Question: I have this code that generates a 'HashSet' and calls 'removeAll()' on it. I made a class 'A' which is just a wrapper of an int, which records the number of times 'equals' is called - the program outputs that number.
'''
import java.util.*;
class A {
int x;
static int equalsCalls;
A(int x) {
this.x = x;
}
@Override
public int hashCode() {
return x;
}
@Override
public boolean equals(Object o) {
equalsCalls++;
if (!(o instanceof A)) return false;
return x == ((A)o).x;
}
public static void main(String[] args) {
int setSize = Integer.parseInt(args[0]);
int listSize = Integer.parseInt(args[1]);
Set<A> s = new HashSet<A>();
for (int i = 0; i < setSize; i ++)
s.add(new A(i));
List<A> l = new LinkedList<A>();
for (int i = 0; i < listSize; i++)
l.add(new A(i));
s.removeAll(l);
System.out.println(A.equalsCalls);
}
}
'''
It turns out that the 'removeAll' operation is not linear as I would have expected:
'''
$ java A 10 10
55
$ java A 100 100
5050
$ java A <PHONE>
500500
'''
In fact, it seems to be quadratic. Why?
Replacing the line 's.removeAll(l);' with 'for (A b : l) s.remove(b);' fixes it to act the way I'd expect:
'''
$ java A 10 10
10
$ java A 100 100
100
$ java A <PHONE>
1000
'''
Why?
Here's a graph showing the quadratic curve:

The x and y axes are the two arguments to the Java program. The z axis is the number of 'A.equals' calls.
---
The graph was generated by this <URL> program:
'''
import graph3;
import grid3;
import palette;
currentprojection=orthographic(0.8,1,1);
size(400,300,IgnoreAspect);
defaultrender.merge=true;
real[][] a = new real[][]{
new real[]{0,0,0,0,0,0,0,0,0,0,0,0,0,0,0,0,0,0,0,0,0},
new real[]{0,1,1,1,1,1,1,1,1,1,1,1,1,1,1,1,1,1,1,1,1},
new real[]{0,1,3,3,3,3,3,3,3,3,3,3,3,3,3,3,3,3,3,3,3},
new real[]{0,1,2,6,6,6,6,6,6,6,6,6,6,6,6,6,6,6,6,6,6},
new real[]{0,1,2,3,10,10,10,10,10,10,10,10,10,10,10,10,10,10,10,10,10},
new real[]{0,1,2,3,4,15,15,15,15,15,15,15,15,15,15,15,15,15,15,15,15},
new real[]{0,1,2,3,4,5,21,21,21,21,21,21,21,21,21,21,21,21,21,21,21},
new real[]{0,1,2,3,4,5,6,28,28,28,28,28,28,28,28,28,28,28,28,28,28},
new real[]{0,1,2,3,4,5,6,7,36,36,36,36,36,36,36,36,36,36,36,36,36},
new real[]{0,1,2,3,4,5,6,7,8,45,45,45,45,45,45,45,45,45,45,45,45},
new real[]{0,1,2,3,4,5,6,7,8,9,55,55,55,55,55,55,55,55,55,55,55},
new real[]{0,1,2,3,4,5,6,7,8,9,10,66,66,66,66,66,66,66,66,66,66},
new real[]{0,1,2,3,4,5,6,7,8,9,10,11,78,78,78,78,78,78,78,78,78},
new real[]{0,1,2,3,4,5,6,7,8,9,10,11,12,91,91,91,91,91,91,91,91},
new real[]{0,1,2,3,4,5,6,7,8,9,10,11,12,13,105,105,105,105,105,105,105},
new real[]{0,1,2,3,4,5,6,7,8,9,10,11,12,13,14,120,120,120,120,120,120},
new real[]{0,1,2,3,4,5,6,7,8,9,10,11,12,13,14,15,136,136,136,136,136},
new real[]{0,1,2,3,4,5,6,7,8,9,10,11,12,13,14,15,16,153,153,153,153},
new real[]{0,1,2,3,4,5,6,7,8,9,10,11,12,13,14,15,16,17,171,171,171},
new real[]{0,1,2,3,4,5,6,7,8,9,10,11,12,13,14,15,16,17,18,190,190},
new real[]{0,1,2,3,4,5,6,7,8,9,10,11,12,13,14,15,16,17,18,19,210},
};
surface s=surface(a,(-1/2,-1/2),(1/2,1/2),Spline);
draw(s,mean(palette(s.map(zpart),Rainbow())),black);
//grid3(XYZgrid);
'''
The array 'a' was generated by this Haskell program:
'''
import System.Process
import Data.List
f :: Integer -> Integer -> IO Integer
f x y = fmap read $ readProcess "/usr/bin/java" ["A", show x, show y] ""
g :: [[Integer]] -> [String]
g xss = map (\xs -> "new real[]{" ++ intercalate "," (map show xs) ++ "},") xss
main = do
let n = 20
xs <- mapM (\x -> mapM (\y -> f x y) [0..n]) [0..n]
putStrLn $ unlines $ g xs
'''
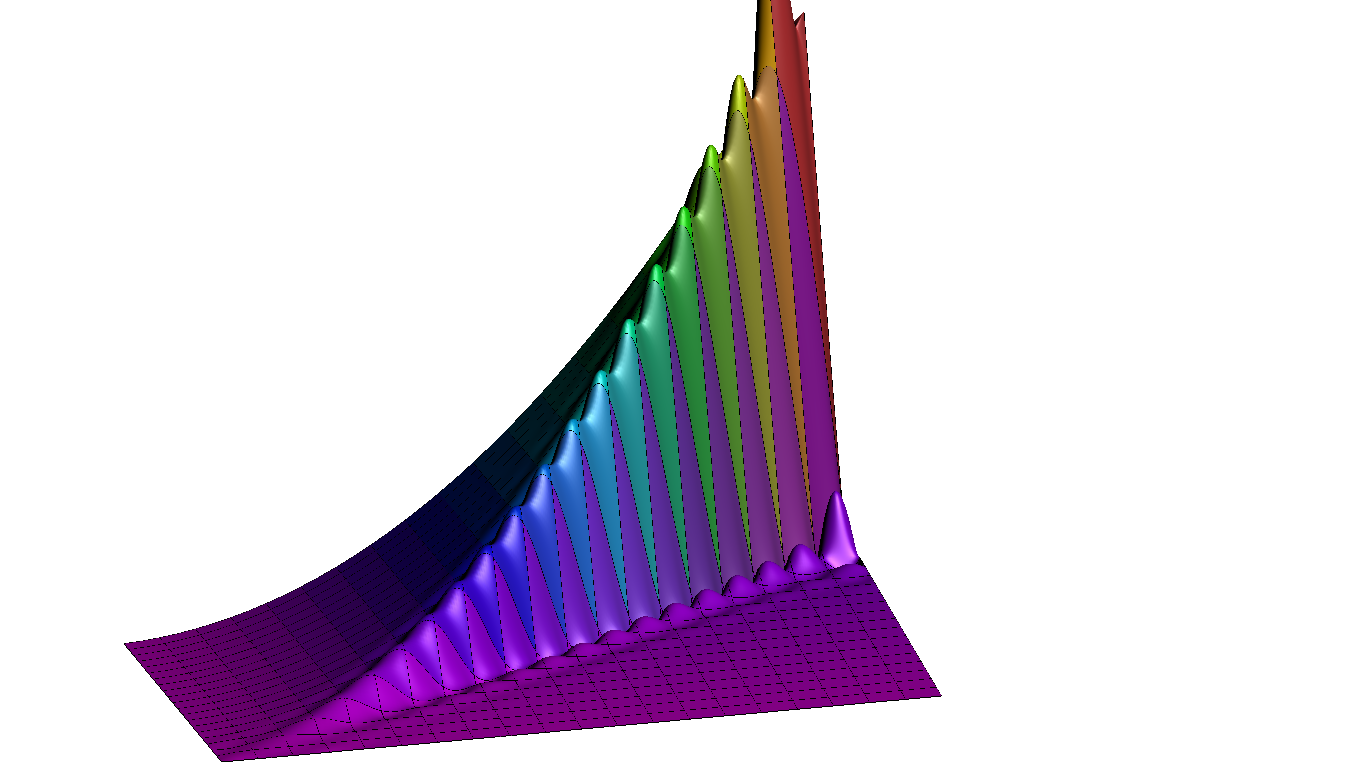
Answer: The time it takes for 'removeAll' to work depends on what kind of collection you pass. When you look at the implementation of 'removeAll':
'''
public boolean removeAll(Collection<?> c) {
boolean modified = false;
if (size() > c.size()) {
for (Iterator<?> i = c.iterator(); i.hasNext(); )
modified |= remove(i.next());
} else {
for (Iterator<?> i = iterator(); i.hasNext(); ) {
if (c.contains(i.next())) {
i.remove();
modified = true;
}
}
}
return modified;
}
'''
one can see that when the 'HashSet' and the collection have the same size, it iterates over the 'HashSet' and calls 'c.contains' for each element. Since you are using a 'LinkedList' as the argument, this is an O(n) operation for each element. Since it needs to do this for each of the n elements being removed, the result is an O(n) operation.
If you replace the 'LinkedList' with a collection that offers a more efficient implementation of 'contains', then the performance of 'removeAll' should improve accordingly. If you make the 'HashSet' larger than the collection, performance should also improve dramatically, since it will then iterate over the collection.